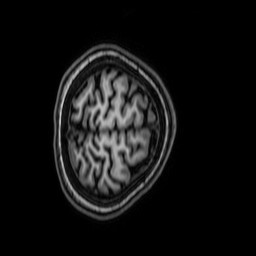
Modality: T1w
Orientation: axial
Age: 22
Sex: female